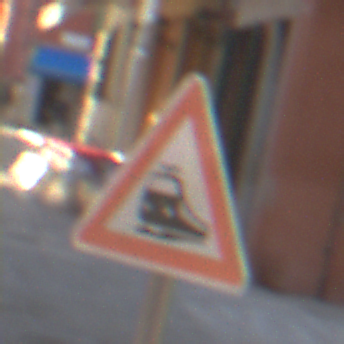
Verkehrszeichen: Bahnuebergang
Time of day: Midday
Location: Outdoor (Urban)
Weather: Clear
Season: NotSpecified
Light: Natural